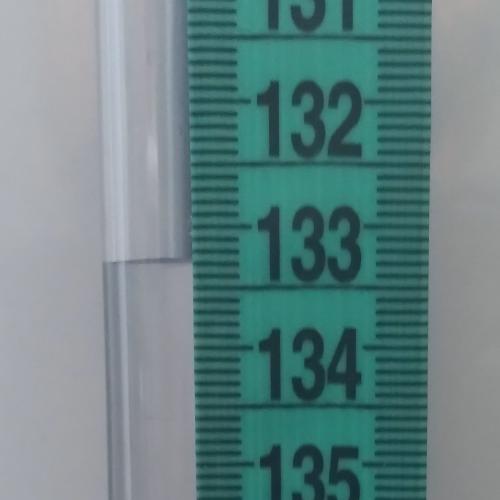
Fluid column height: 133.3 cm